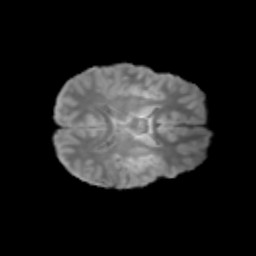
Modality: T2w
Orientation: axial
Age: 13
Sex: male
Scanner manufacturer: siemens
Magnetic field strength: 3 T
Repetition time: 3.8 s
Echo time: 0.07 s